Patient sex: M
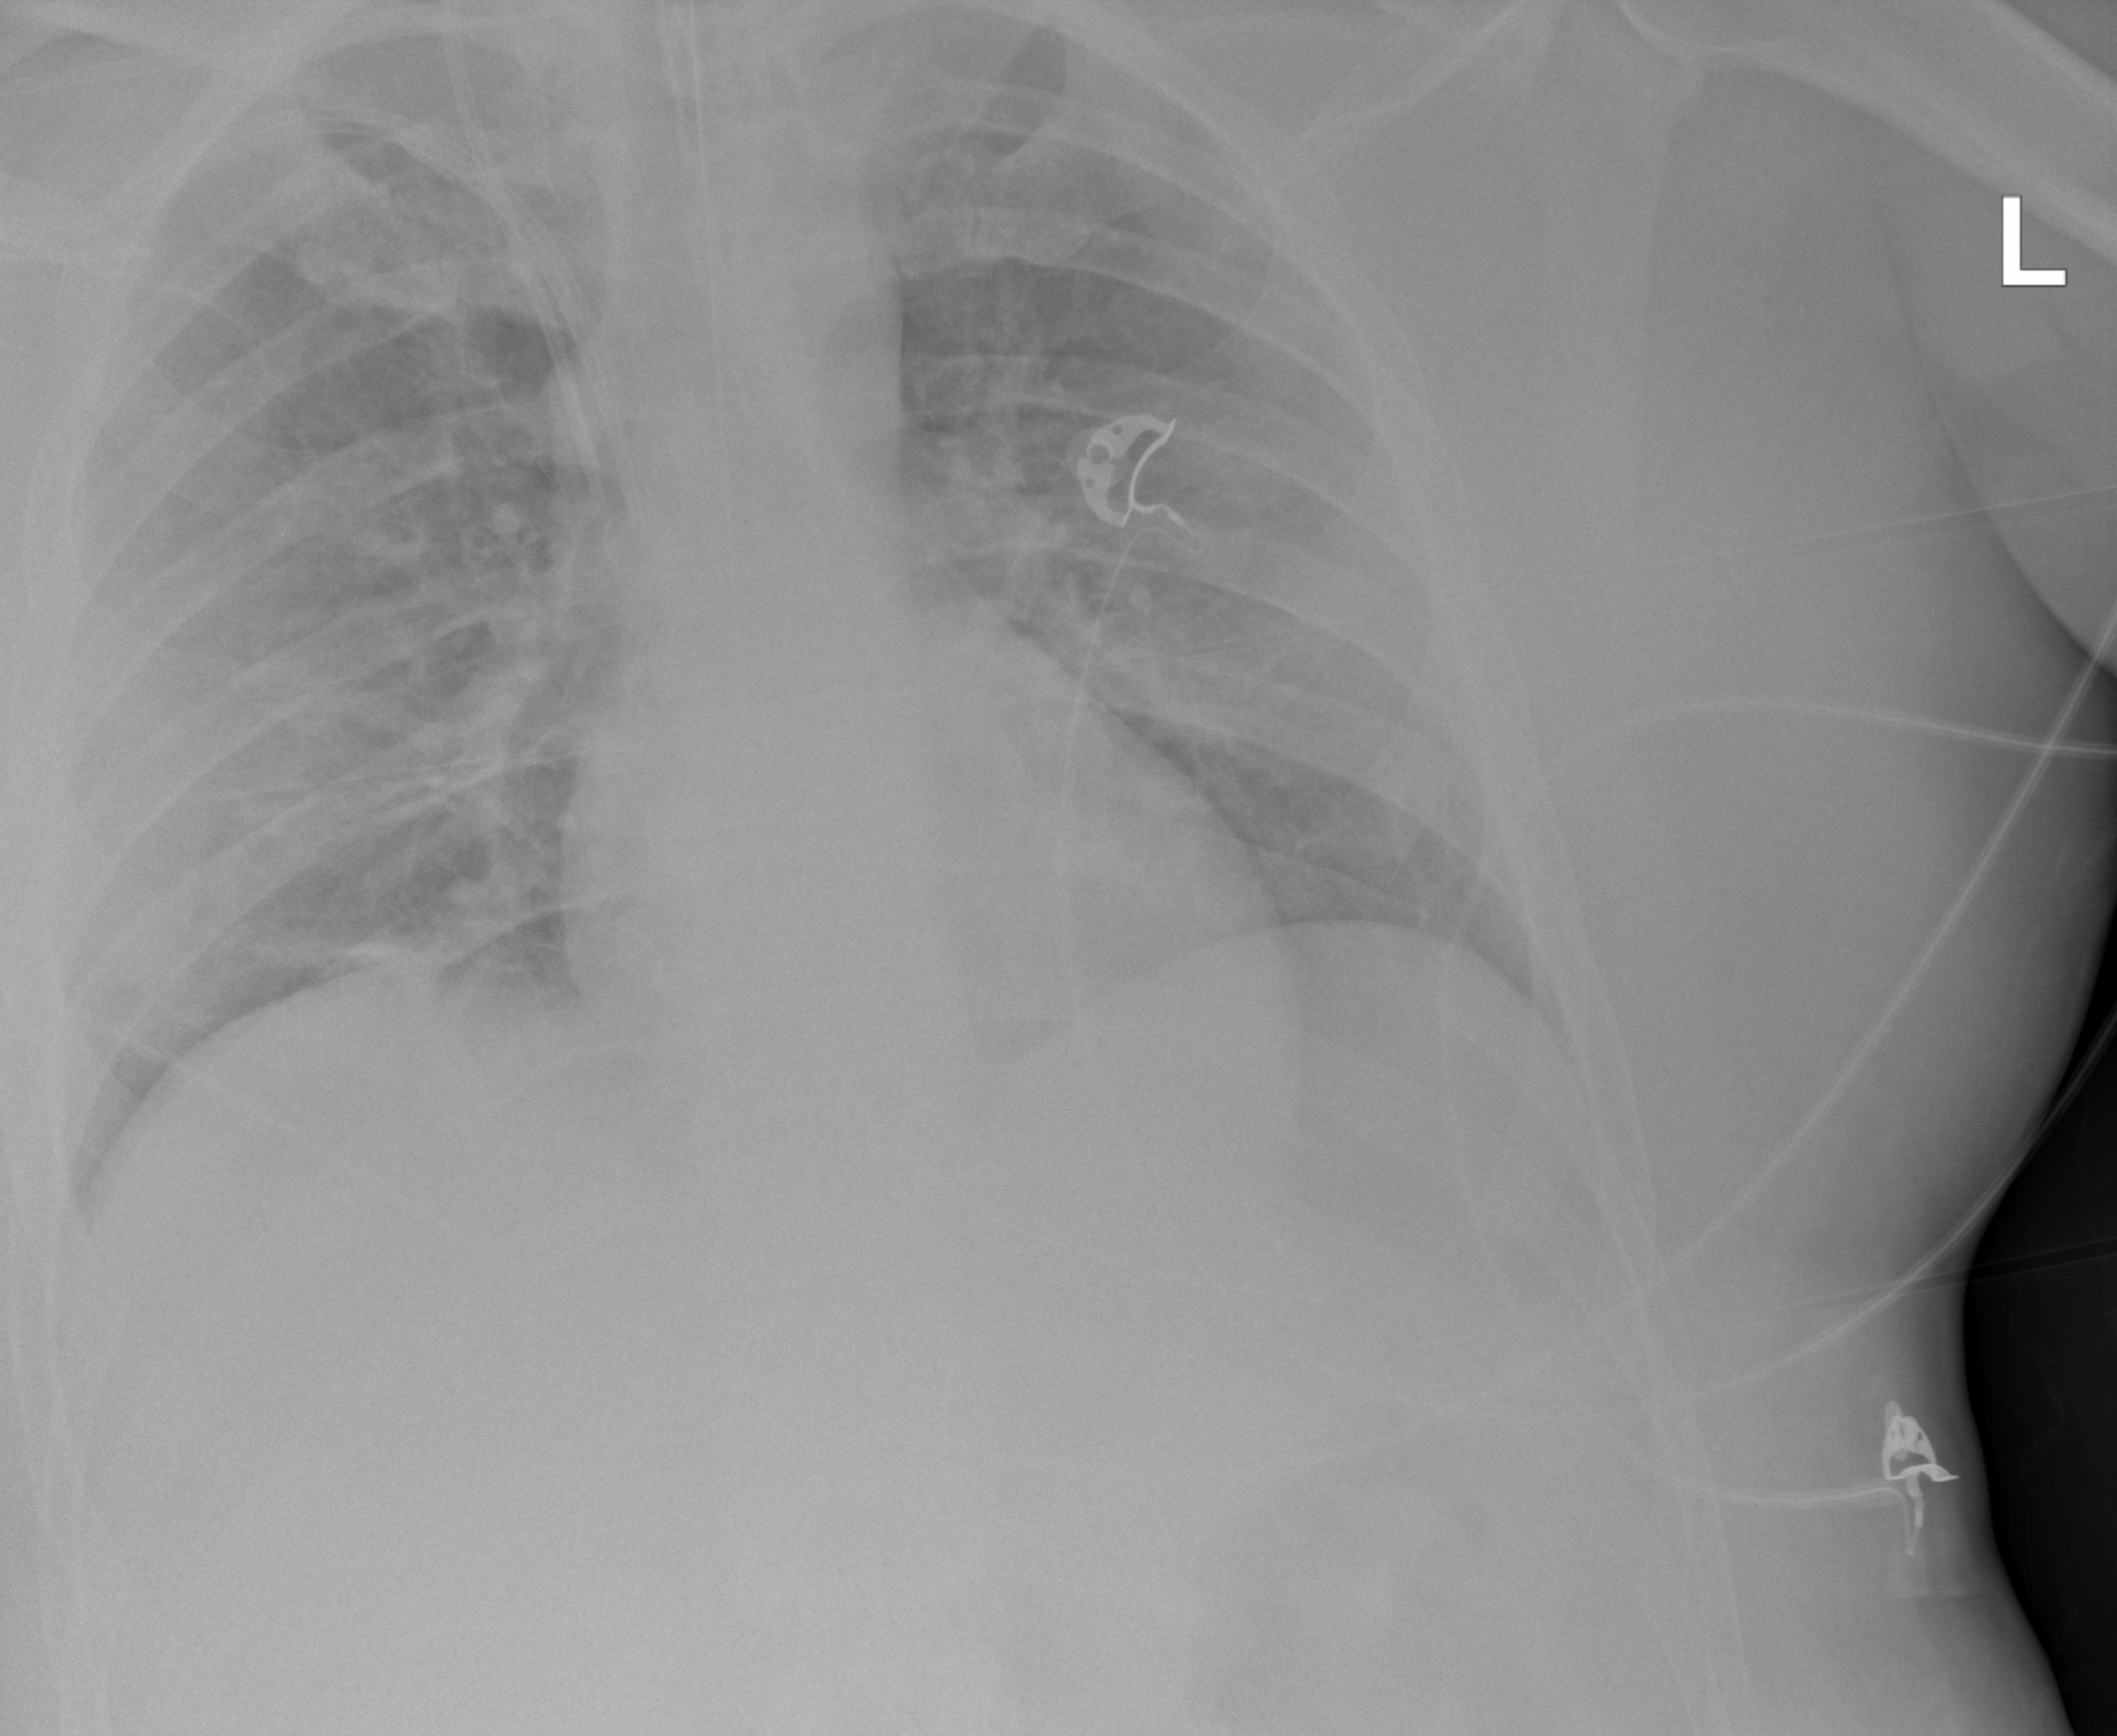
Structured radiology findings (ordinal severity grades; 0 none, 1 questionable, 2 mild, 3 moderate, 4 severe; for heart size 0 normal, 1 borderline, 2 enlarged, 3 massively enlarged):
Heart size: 0
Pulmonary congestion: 2
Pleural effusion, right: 0
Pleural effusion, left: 0
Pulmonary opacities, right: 3
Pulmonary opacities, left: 3
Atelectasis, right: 3
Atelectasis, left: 3